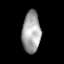
Tissue: lung
Cell type: T cells
Senescence score: 0.2251
Nuclear area (px): 755
Mean DAPI intensity: 162.491